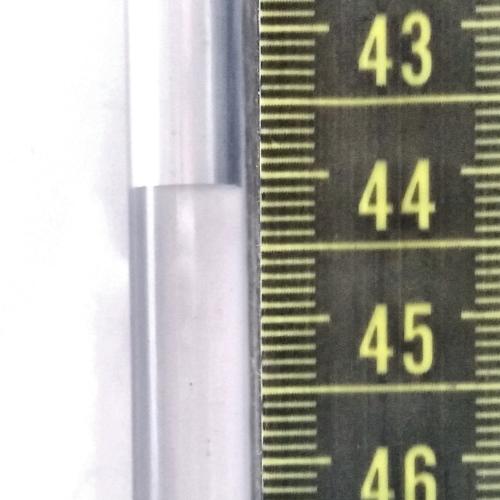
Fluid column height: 44.1 cm